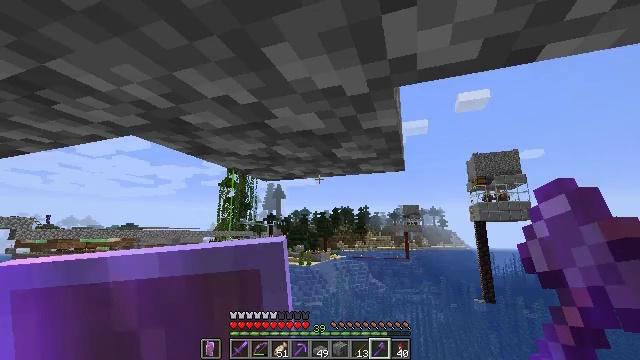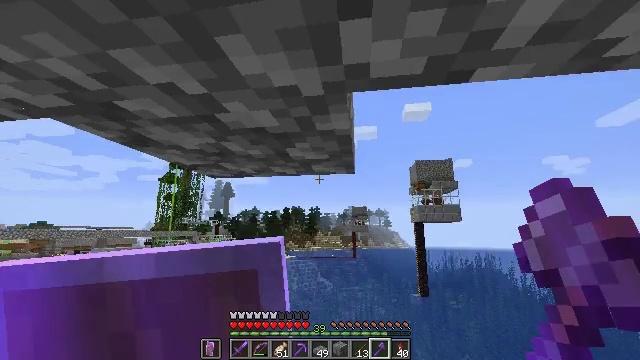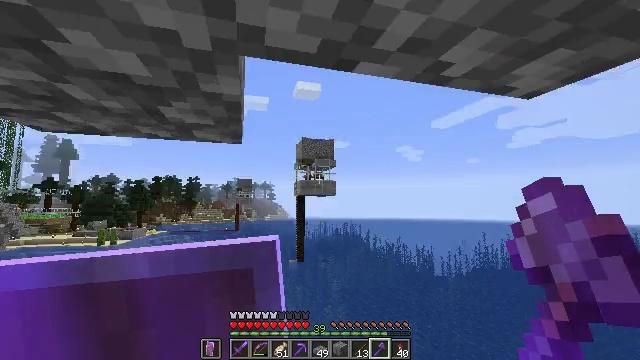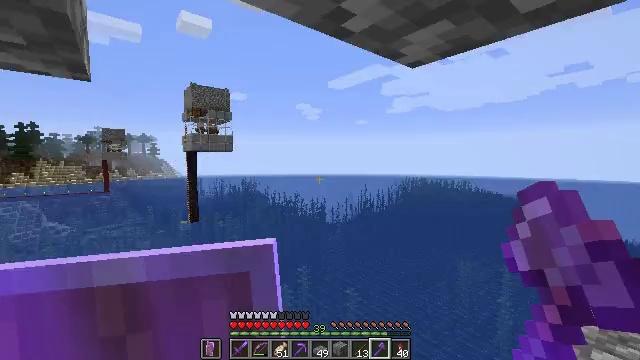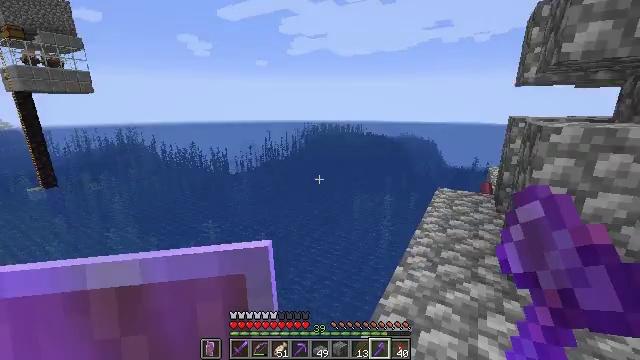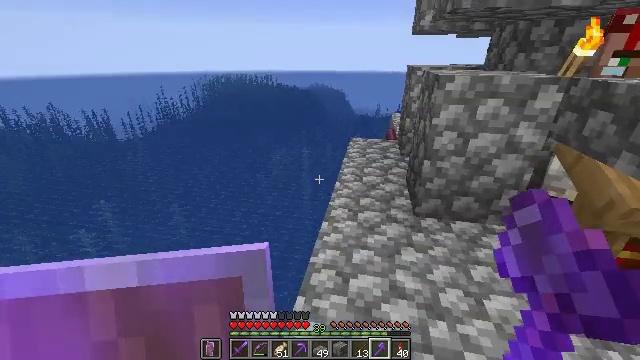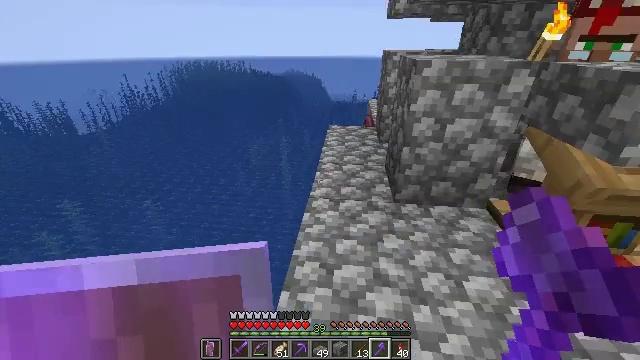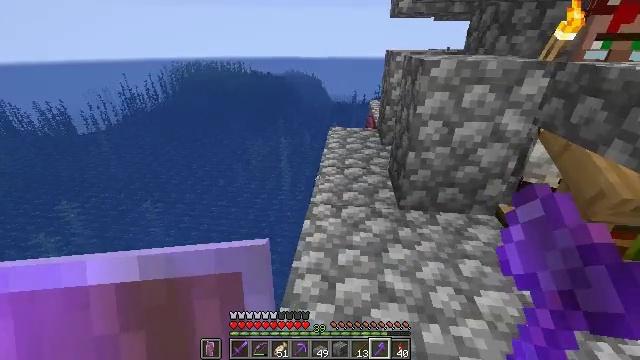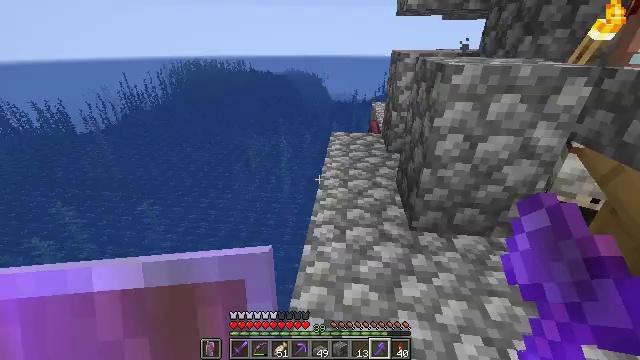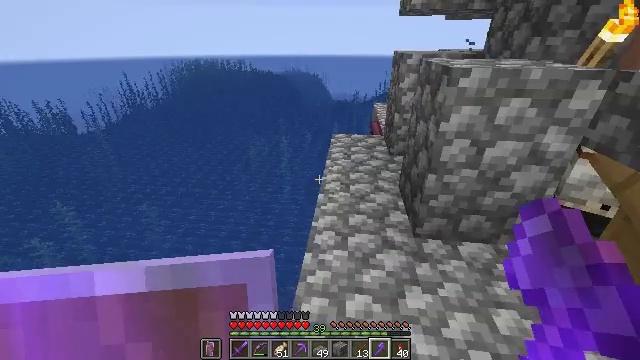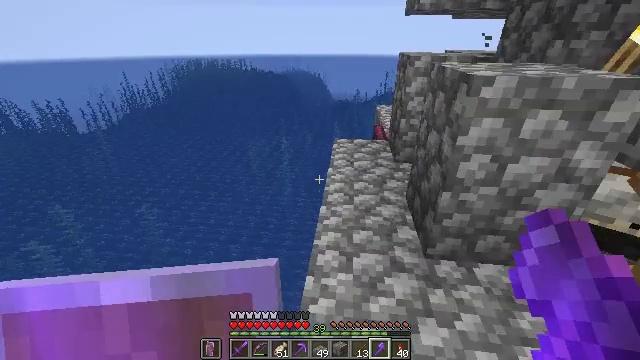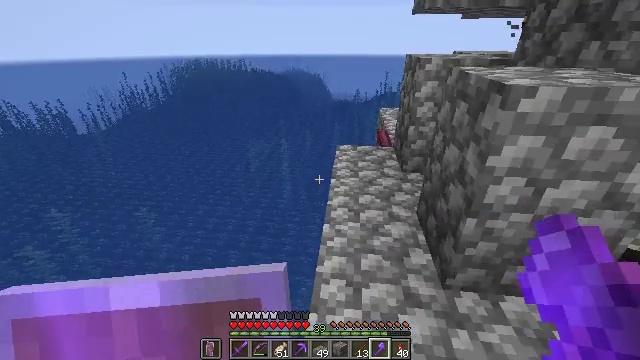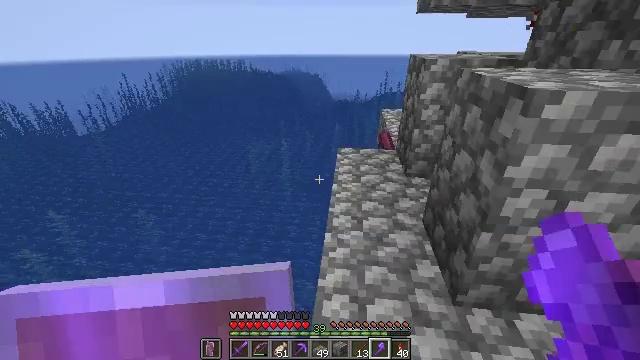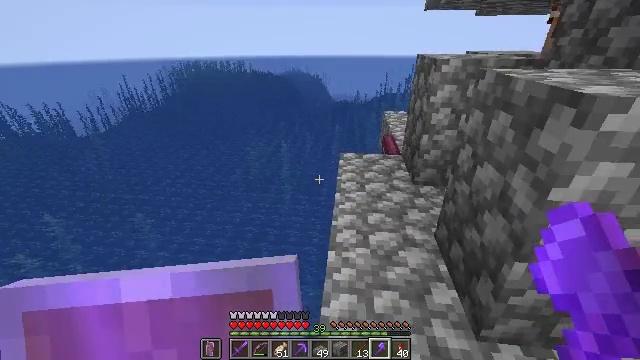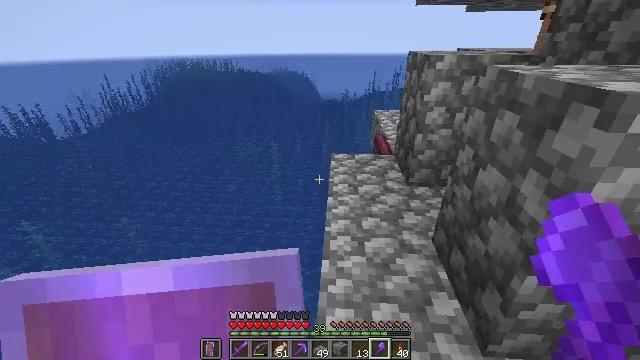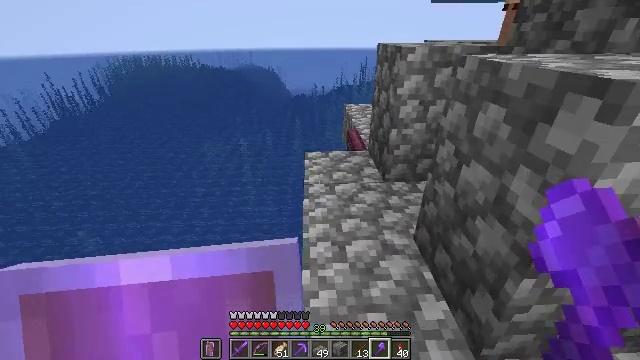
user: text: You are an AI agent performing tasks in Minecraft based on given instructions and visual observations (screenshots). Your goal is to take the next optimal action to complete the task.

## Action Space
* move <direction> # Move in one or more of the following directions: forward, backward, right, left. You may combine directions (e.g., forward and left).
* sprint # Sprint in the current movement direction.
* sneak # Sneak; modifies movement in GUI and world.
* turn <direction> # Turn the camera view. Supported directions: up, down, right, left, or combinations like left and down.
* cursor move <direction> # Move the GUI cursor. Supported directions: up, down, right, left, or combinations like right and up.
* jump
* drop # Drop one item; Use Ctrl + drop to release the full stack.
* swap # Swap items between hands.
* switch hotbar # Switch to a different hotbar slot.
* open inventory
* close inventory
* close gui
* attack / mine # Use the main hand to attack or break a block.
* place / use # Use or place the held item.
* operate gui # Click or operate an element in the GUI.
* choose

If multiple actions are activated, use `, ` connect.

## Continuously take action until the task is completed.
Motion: motion action
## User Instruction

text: Smelt some clay in the furnace to produce a brick.
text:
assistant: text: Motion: turn right
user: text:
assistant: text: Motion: turn right and down
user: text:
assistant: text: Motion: move forward, turn right and down
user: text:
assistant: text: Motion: move forward, turn right and down
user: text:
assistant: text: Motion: move forward, turn right and down
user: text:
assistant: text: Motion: move forward, turn right and down
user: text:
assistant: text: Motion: move forward
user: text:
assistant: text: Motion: move forward
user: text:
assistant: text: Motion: move forward
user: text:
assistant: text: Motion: move forward
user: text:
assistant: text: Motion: move forward
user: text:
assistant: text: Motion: move forward
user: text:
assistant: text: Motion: move forward
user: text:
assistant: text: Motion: move forward, turn right
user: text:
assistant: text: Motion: move forward, turn right and down
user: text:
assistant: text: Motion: move forward and move right, turn right
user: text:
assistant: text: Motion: move forward and move right
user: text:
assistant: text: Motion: move forward and move right
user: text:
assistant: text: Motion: move forward, turn left
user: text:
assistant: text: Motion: move forward, turn left
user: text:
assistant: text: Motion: move forward, turn left
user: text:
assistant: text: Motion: move forward
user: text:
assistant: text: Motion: move forward
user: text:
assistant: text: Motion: move forward, turn right and down
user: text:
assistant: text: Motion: move forward, turn down
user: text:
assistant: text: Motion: move forward, turn right and down
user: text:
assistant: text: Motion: move forward, turn right and down
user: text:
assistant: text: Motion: no_op
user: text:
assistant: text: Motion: no_op
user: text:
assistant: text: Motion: no_op